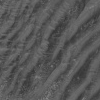
Atmospheric dust classification: not_dusty